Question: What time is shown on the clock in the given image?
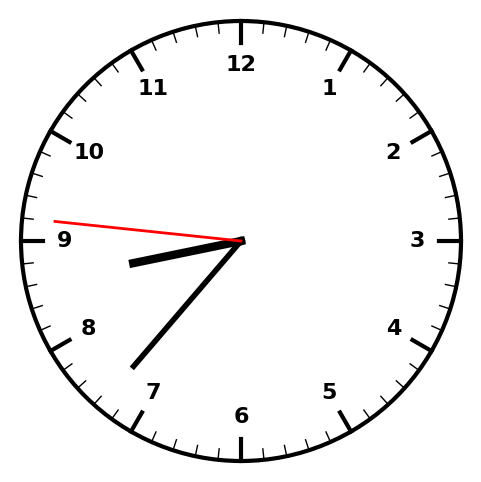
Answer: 08:36:46